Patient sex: F
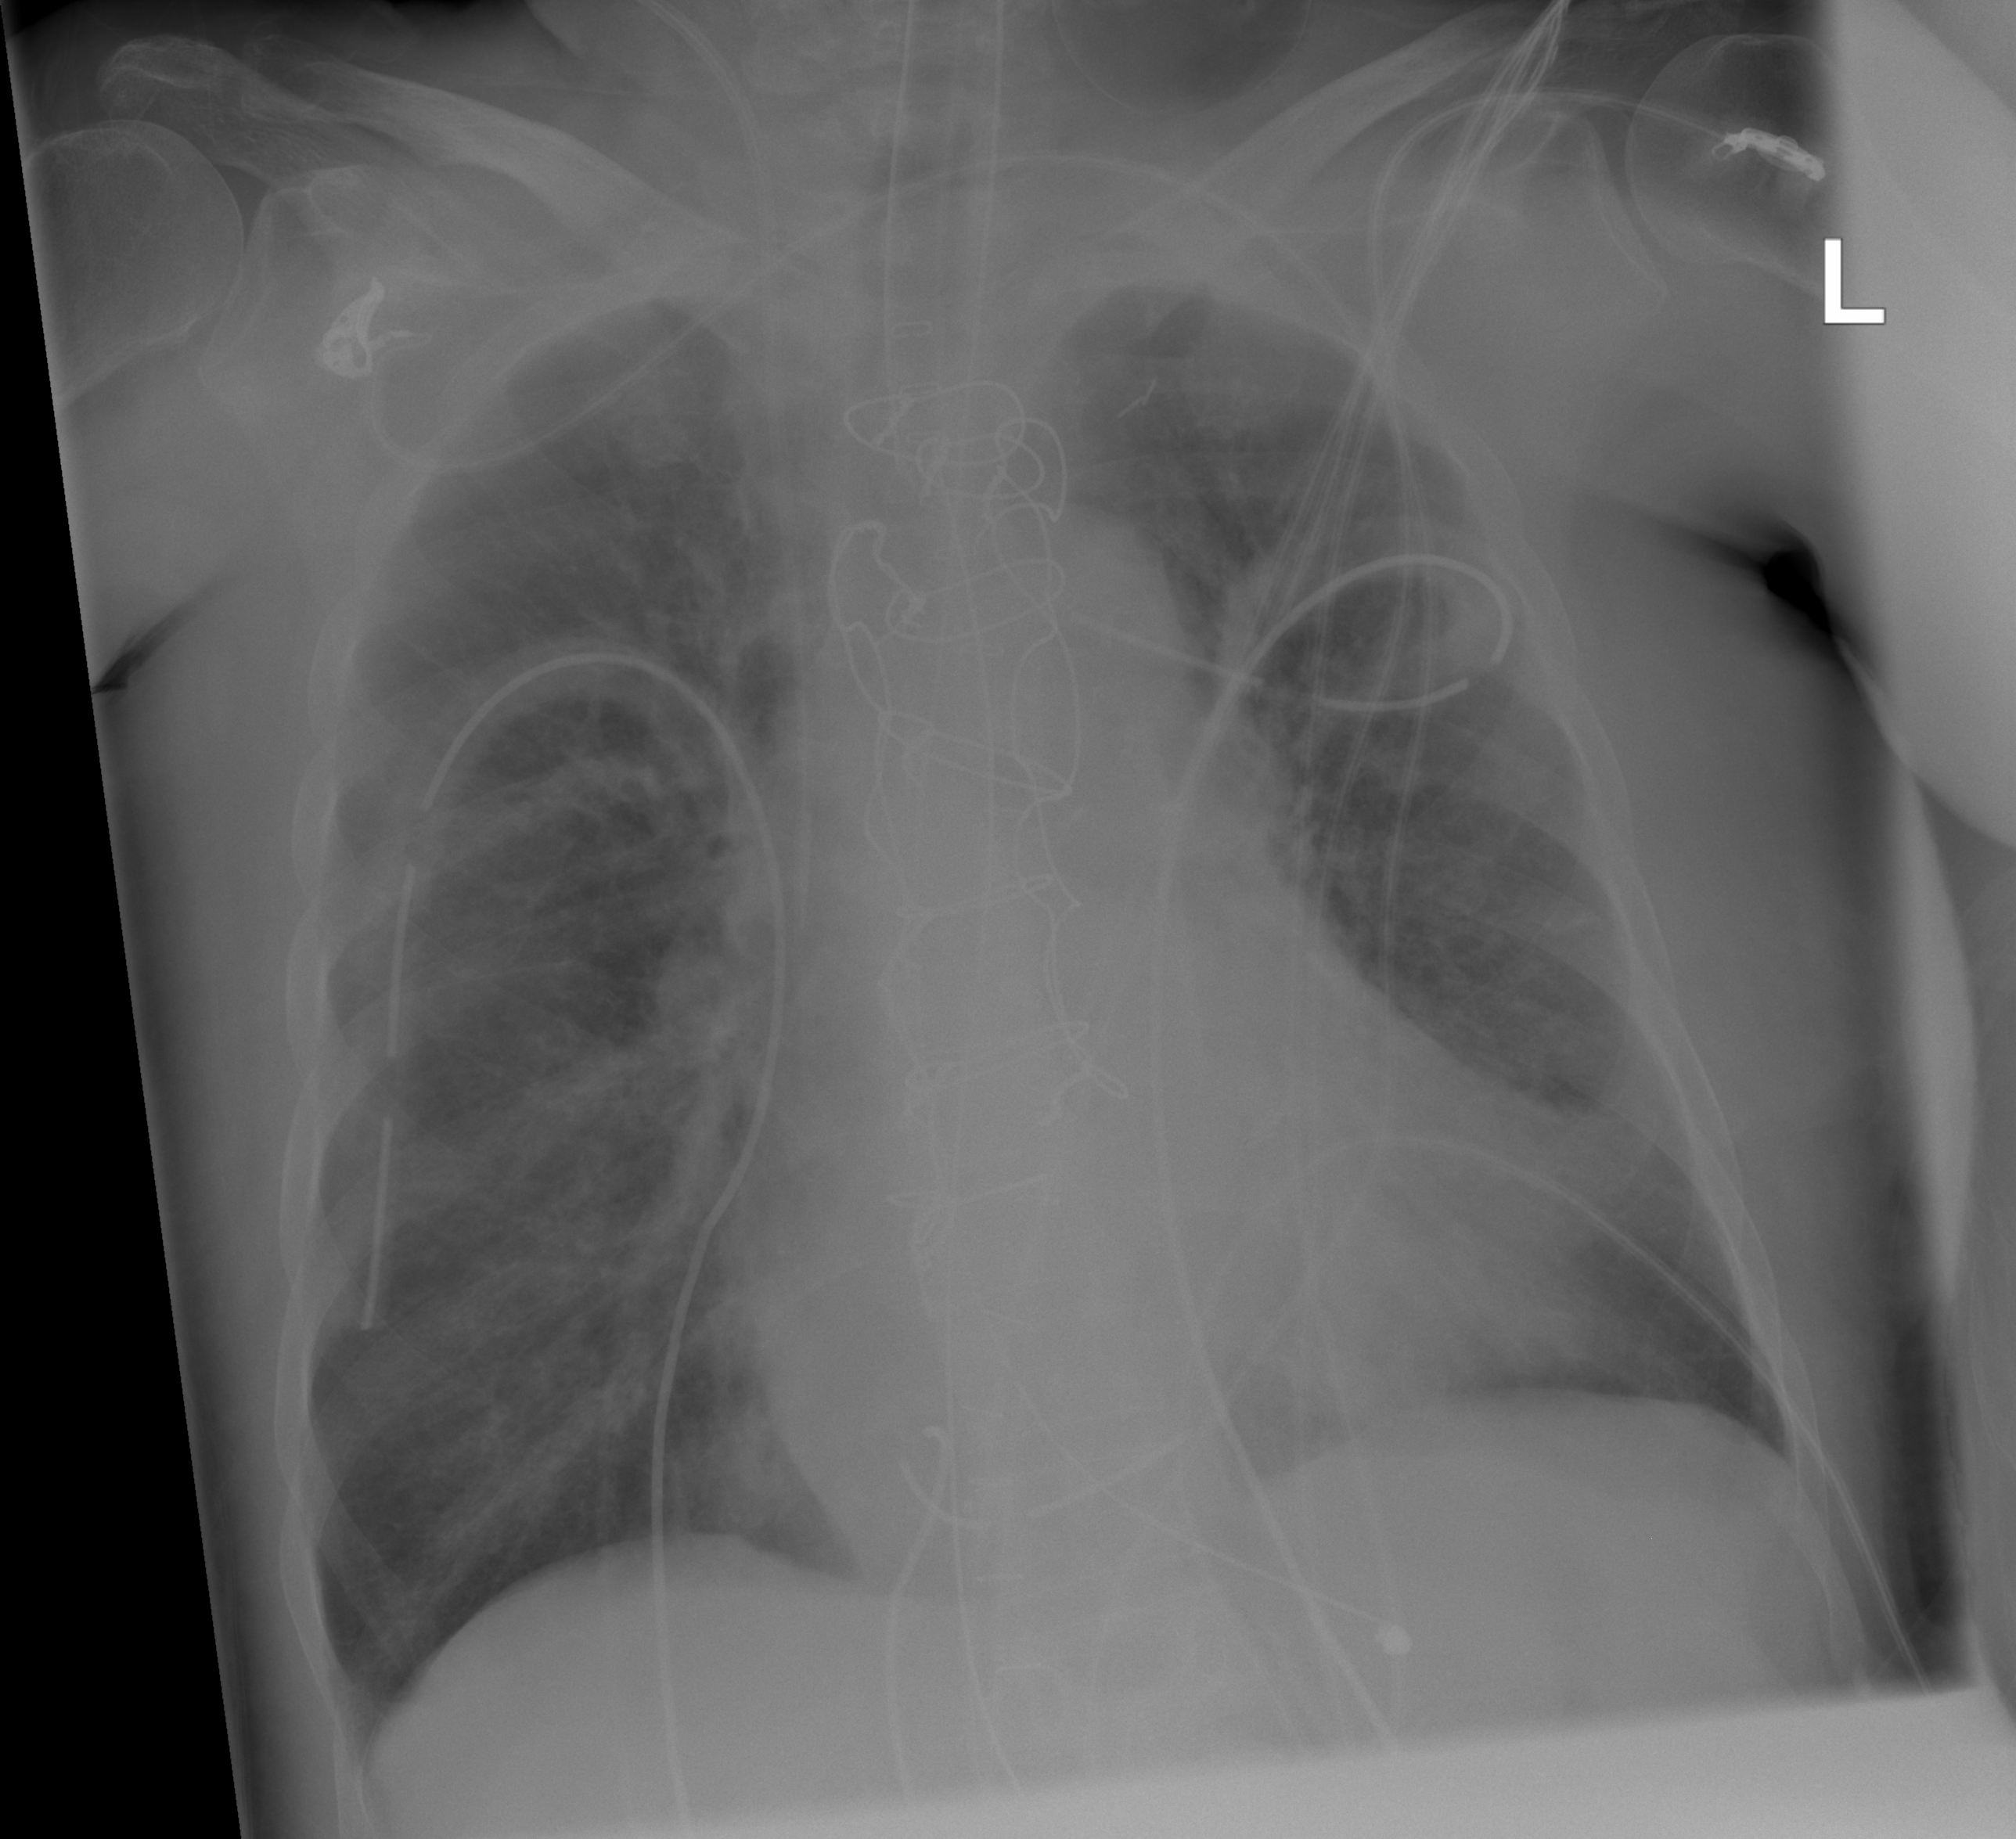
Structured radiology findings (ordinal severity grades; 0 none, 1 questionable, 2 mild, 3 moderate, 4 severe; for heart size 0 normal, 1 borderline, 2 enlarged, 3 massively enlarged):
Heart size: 2
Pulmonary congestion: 2
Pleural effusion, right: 0
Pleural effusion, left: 0
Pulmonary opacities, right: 0
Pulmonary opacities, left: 0
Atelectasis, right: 2
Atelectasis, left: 2